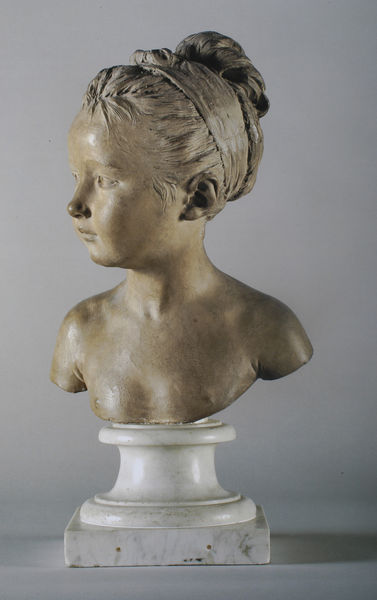
Titel: Louise Brongniart
Künstler: Jean-Antoine Houdon
Standort: Paris
Institution: Musée du Louvre
Schlagwörter: haut, kopf, nackt, schatten, weiß, mädchen, ocker, braun, brust, frankreich, frau, frisur, grau, haar, holz, licht, marmor, mund, nase, ohr, profil, schwarz, säule, blick, dame, tuch, beige, schleife, blond, jung, wand, arme, augen, band, barock, gesicht, knoten, sockel, stein, hals, portrait, porträt, sonne, auge, haare, lange haare, realismus, kind, klassizismus, tochter, england, lippen, locken, löckchen, ohren, schulter, schultern, kreis, rund, skulptur, ton, dutt, halsband, backen, haarband, französisch, zopf, ernst, büste, bildhauerei, plastik, podest, nachdenklich, ohrläppchen, foto, fotografie, haarknoten, links, ohrmuschel, schein, achsel, backe, adelig, gips, fotographie, stupsnase, strähnen, mamor, dut, jugendliche, farbfotografie, armlos, haarteil, büdste, 19. jahrhundert, haarbinde, frau büste dutt näschen profil